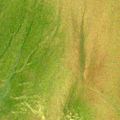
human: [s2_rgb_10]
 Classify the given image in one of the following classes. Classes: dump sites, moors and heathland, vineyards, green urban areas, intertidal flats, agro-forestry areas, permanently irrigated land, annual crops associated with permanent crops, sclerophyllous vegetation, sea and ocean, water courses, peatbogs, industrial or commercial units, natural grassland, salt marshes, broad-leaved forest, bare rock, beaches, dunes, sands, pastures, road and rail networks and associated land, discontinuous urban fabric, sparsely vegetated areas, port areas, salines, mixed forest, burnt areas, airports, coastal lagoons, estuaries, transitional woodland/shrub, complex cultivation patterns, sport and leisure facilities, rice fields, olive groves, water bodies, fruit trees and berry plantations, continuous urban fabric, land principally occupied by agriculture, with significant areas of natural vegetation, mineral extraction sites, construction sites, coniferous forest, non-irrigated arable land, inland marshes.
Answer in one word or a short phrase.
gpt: estuaries